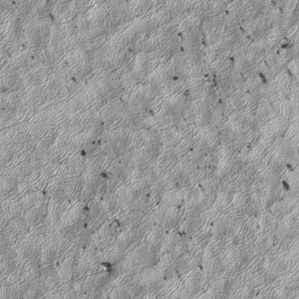
Label: frost